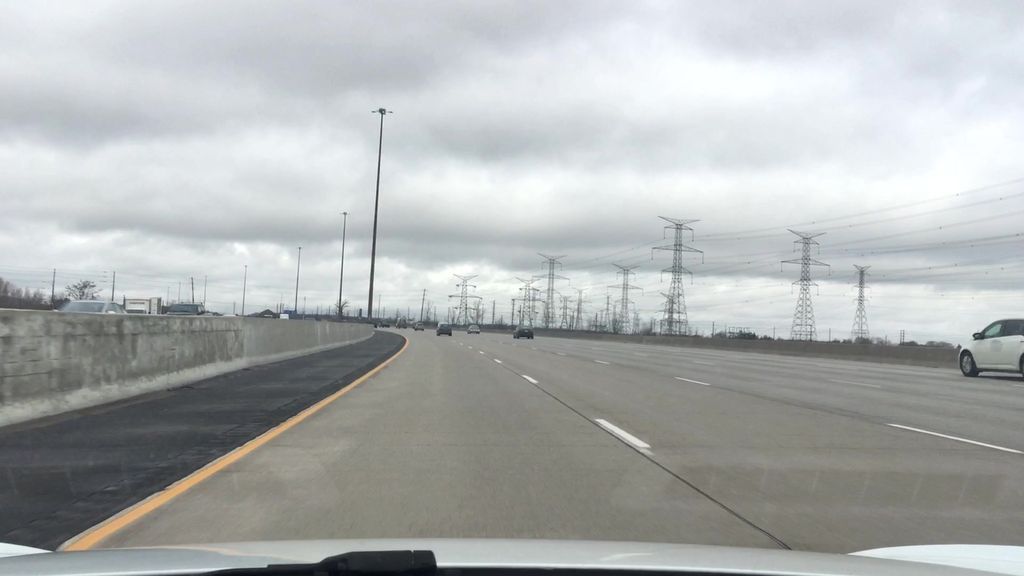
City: toronto